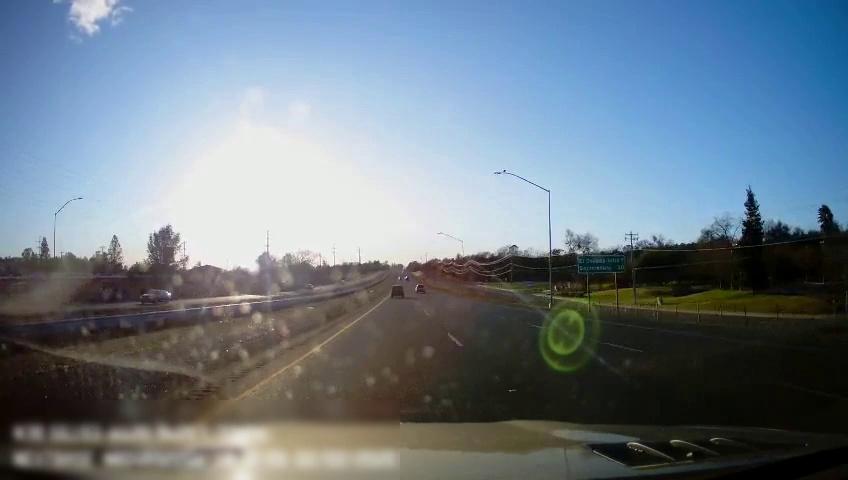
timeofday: Day
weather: Sunny
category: Drivable Space
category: Drivable Space
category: Drivable Space
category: Vehicles | Truck
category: Vehicles | SUV
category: Vehicles | Car
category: Lanes | Current Lane
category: Lanes | Current Lane
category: Lanes | Alternate Lane
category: Lanes | Alternate Lane
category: Traffic | Signs